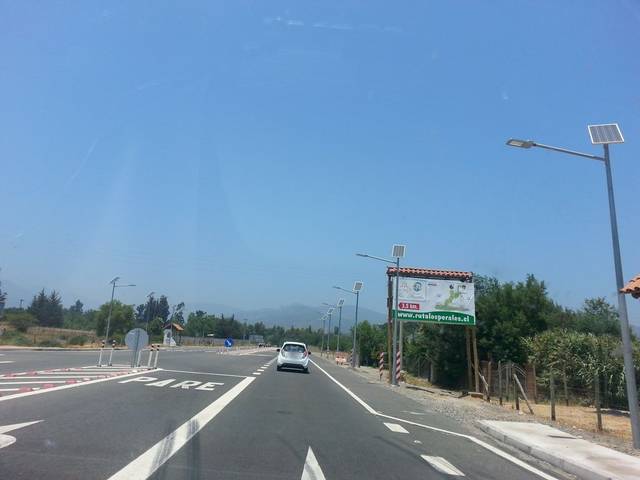
Region: Chile
Coordinates: -33.137, -71.345